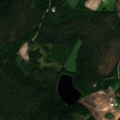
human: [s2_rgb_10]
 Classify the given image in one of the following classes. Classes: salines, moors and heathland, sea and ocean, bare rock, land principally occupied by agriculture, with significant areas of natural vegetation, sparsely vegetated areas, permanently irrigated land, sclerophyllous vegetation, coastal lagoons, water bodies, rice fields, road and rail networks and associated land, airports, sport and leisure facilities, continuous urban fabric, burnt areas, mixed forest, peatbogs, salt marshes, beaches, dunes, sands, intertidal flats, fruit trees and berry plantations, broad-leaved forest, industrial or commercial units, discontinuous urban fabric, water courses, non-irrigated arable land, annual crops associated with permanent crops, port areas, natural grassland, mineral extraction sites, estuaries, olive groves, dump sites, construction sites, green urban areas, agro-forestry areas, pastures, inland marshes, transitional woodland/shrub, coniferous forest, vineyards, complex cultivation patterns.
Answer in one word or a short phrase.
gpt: land principally occupied by agriculture, with significant areas of natural vegetation, coniferous forest, mixed forest, water bodies